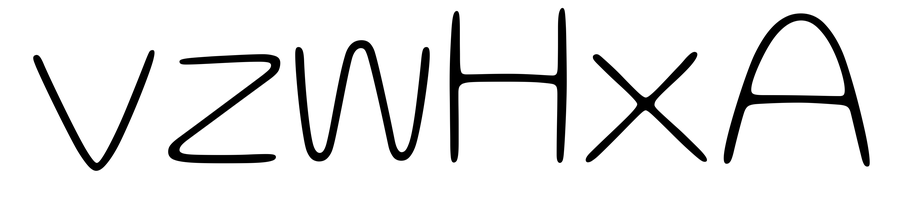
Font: Gluten_Thin